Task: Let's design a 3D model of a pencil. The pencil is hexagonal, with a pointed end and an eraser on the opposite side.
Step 8:
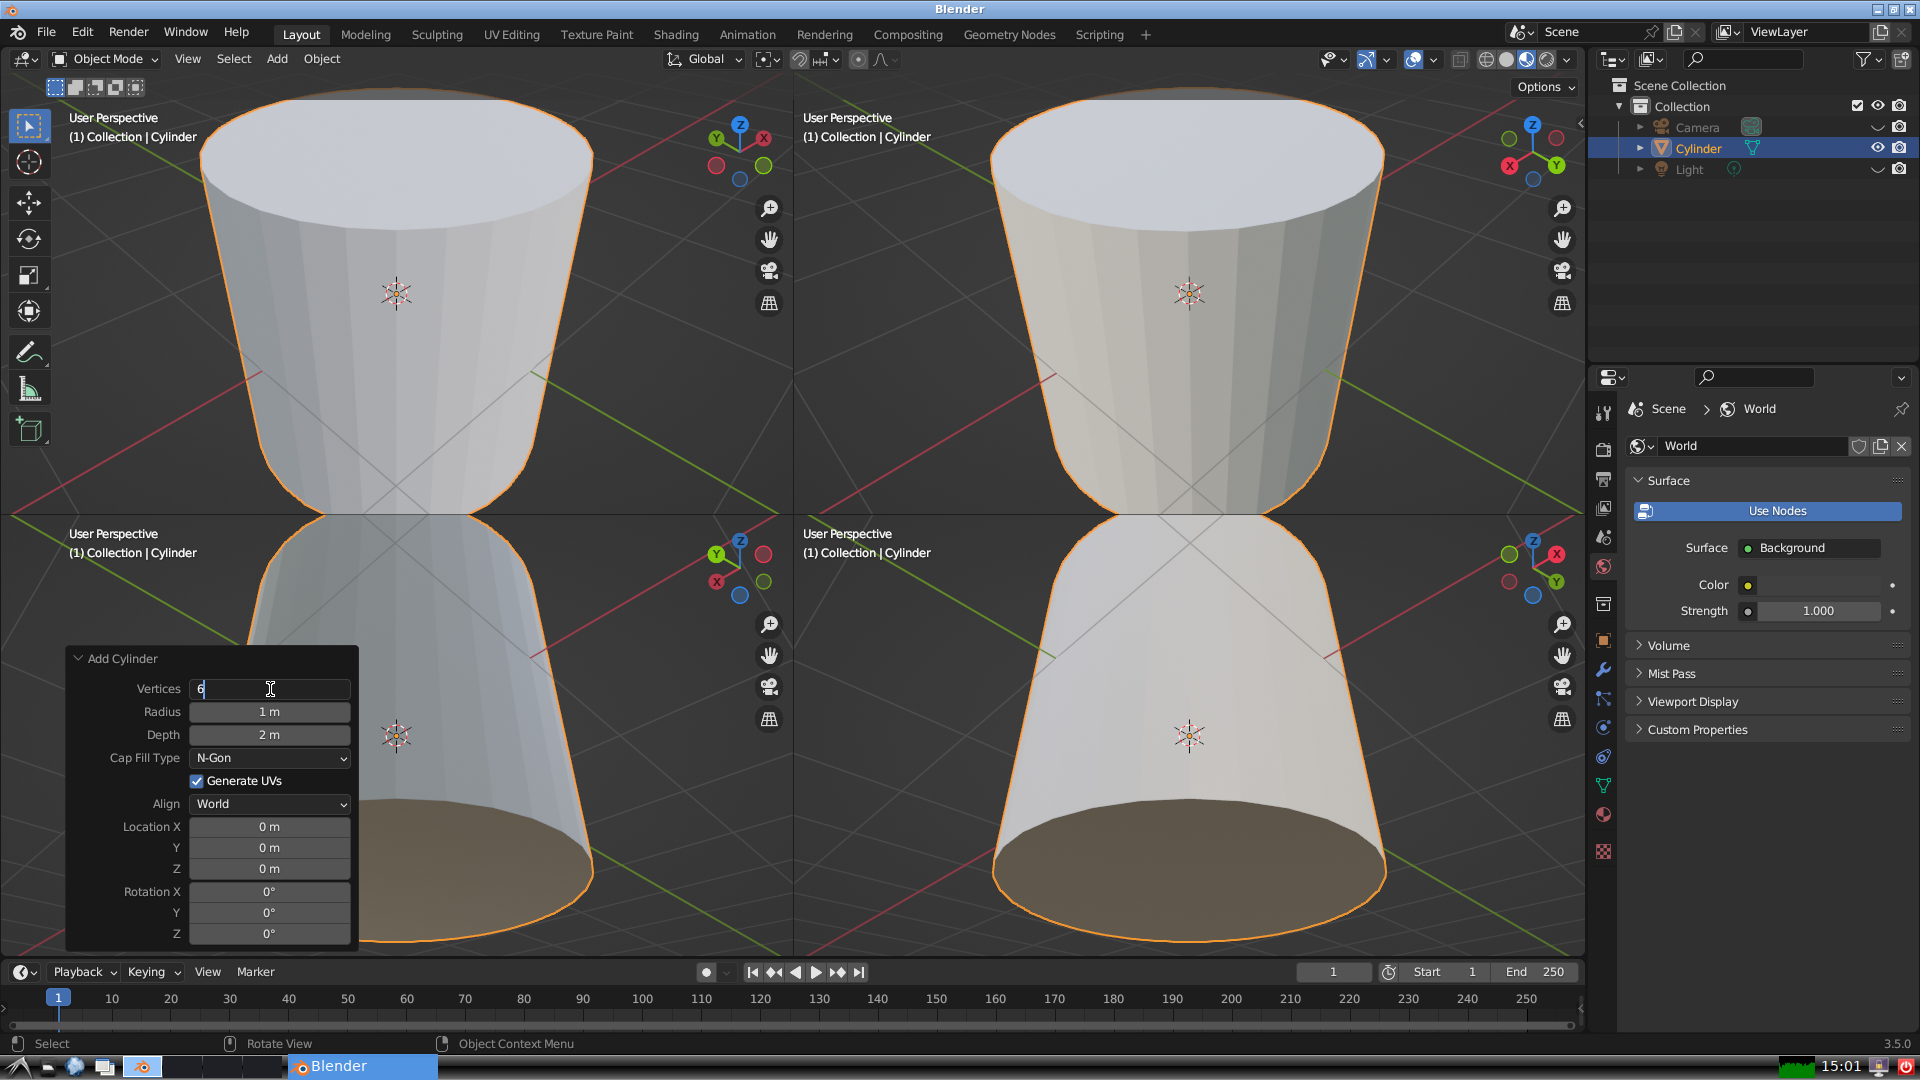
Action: {"key_press": ['Return']}